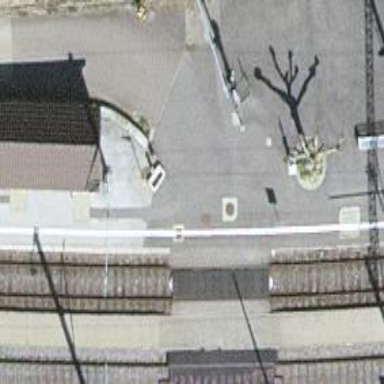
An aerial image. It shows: Platform edge at railway station.